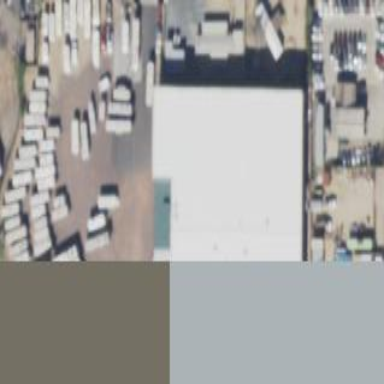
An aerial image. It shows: Commercial building.